Question: i am working on the high charts to make the dynamic and this is the graph :
'''
<!DOCTYPE HTML>
<html>
<head>
<meta http-equiv="Content-Type" content="text/html; charset=utf-8">
<title>RNA</title>
<script type="text/javascript" src="http://ajax.googleapis.com/ajax/libs/jquery/1.8.2/jquery.min.js"></script>
<script src="http://code.highcharts.com/highcharts.js"></script>
<script src="http://code.highcharts.com/modules/exporting.js"></script>
<script type="text/javascript" src="regression.js"></script>
<script>
$(function () {
var sourceData = [
[0, 99.43], [1, 99.40],
[2, 99.24], [3, 99.40],
[4, 99.21], [5, 99.45],
[6, 99.41], [7, 99.18],
[8, 99.36], [9, 99.31],
[10, 99.38], [11, 99.20],
[12, 99.38], [13, 99.32]
];
$('#container').highcharts({
title: {
text: 'RNA - CP ( Radio Network Availability - Customer Perceived)',
x: -20 //center
},
tooltip: {
formatter: function () {
if(this.series.name == 'Series 2'){
return false ;
}
//console.log(this.point.extprop);
var s = 'The value for <b>' + this.x +
'</b> is <b>' + this.y + '</b>';
if (this.point.extprop) {
s += 'for <b>' + this.point.extprop + '</b>';
}
return s;
}
},
subtitle: {
text: '',
x: -20
},
xAxis: {
categories: ['18-Jul-14', '19-Jul-14', '20-Jul-14', '18-Jul-14', '19-Jul-14', '20-Jul-14', '18-Jul-14', '19-Jul-14', '20-Jul-14', '18-Jul-14', '19-Jul-14', '20-Jul-14', '19-Jul-14', '20-Jul-14', '20-Jul-14'],
labels:{rotation: 40, x:-20}
},
yAxis: {
title: {
text: 'Percent'
},
plotLines: [{
value: 0,
width: 1,
color: '#808080'
}]
},
legend: {
layout: 'vertical',
//align: 'right',
//verticalAlign: 'middle',
borderWidth: 0
},
series: [{
name: 'RNA',
data: [{
x: 0,
y: 99.43,
extprop: 'power issue'
}, {
x: 1,
y: 99.40,
extprop: 'flood'
}, {
x: 2,
y: 99.24,
extprop: 'power issue'
}, {
x: 3,
y: 99.40,
extprop: 'flood'
}, {
x: 4,
y: 99.21,
extprop: 'power issue'
}, {
x: 5,
y: 98.45,
extprop: 'flood'
}, {
x: 6,
y: 98.41,
extprop: 'power issue'
}, {
x: 7,
y: 99.18,
extprop: 'flood'
}, {
x: 8,
y: 99.36,
extprop: 'power issue'
}, {
x: 9,
y: 99.31,
extprop: 'flood'
}, {
x: 10,
y: 99.38,
extprop: 'power issue'
}, {
x: 11,
y: 99.20,
extprop: 'flood'
}, {
x: 12,
y: 99.38,
extprop: 'power issue'
}, {
x: 13,
y: 99.32,
extprop: 'flood'
}]
},{
type: 'line',
marker: { enabled: false },
/* function returns data for trend-line */
data: (function() {
return fitData(sourceData).data;
})()
}],
credits: {
enabled: false
}
});
});
</script>
<body>
<div id="container" style="height: 400px"></div>
</body>
</html>
'''
This is the link , i doing project on this , actually i having the 2 questions.
1.how to change the point color to the red which is below the trend line.
2.how to make the points and dates straight align i.e... the point is placing in between the dates.
3.when the page loads in the internet explorer 10 or 8 , the graph is not showing the animation effect like the graph plotting is with animation effect is loading in chrome and mozilla wher ie10,ie8 is now showing the animation effect. ?
This is the screen shot:

In the above graph the highlighted with circle change to red color point,
and second one is the line drawn to point to dates, which has to align straight to point.
please help.
thanks
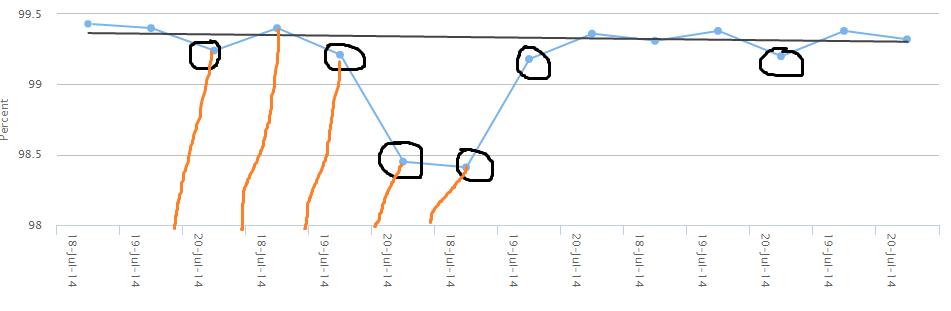
Answer: sorry for the late reply, your both problems are solved with some minor modification, for all the red points, you need to specify their 'color: 'red''like:
'''
{
x: 11,
y: 99.20,
color: 'red',
extprop: 'flood'
}
'''
and the other problem was due to specifying xAxis Categories. So i put them outside and used the formatter to populate xAxis labels and also used 'tickInterval: 1'
'''
xAxis: {
labels:{
rotation: 90,
align: "left",
formatter: function () {
return dates[this.value];
},
},
tickInterval: 1
},
'''
<URL>